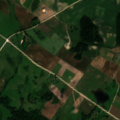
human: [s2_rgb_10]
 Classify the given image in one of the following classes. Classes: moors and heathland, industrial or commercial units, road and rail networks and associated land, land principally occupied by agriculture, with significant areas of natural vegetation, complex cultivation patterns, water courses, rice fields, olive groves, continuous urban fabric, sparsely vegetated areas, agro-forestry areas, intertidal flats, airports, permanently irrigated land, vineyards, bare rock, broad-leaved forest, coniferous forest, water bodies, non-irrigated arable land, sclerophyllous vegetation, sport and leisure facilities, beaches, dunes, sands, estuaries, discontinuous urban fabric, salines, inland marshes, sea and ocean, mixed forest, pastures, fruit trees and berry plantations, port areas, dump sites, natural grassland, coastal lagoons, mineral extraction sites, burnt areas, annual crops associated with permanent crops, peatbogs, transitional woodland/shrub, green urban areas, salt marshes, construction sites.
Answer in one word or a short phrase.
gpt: non-irrigated arable land, complex cultivation patterns, land principally occupied by agriculture, with significant areas of natural vegetation